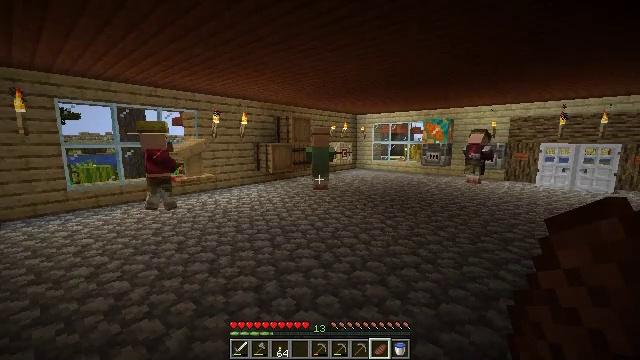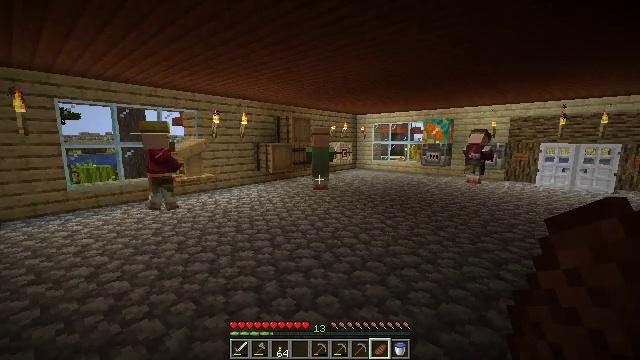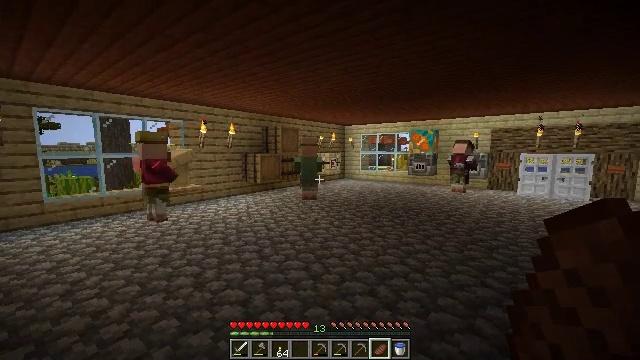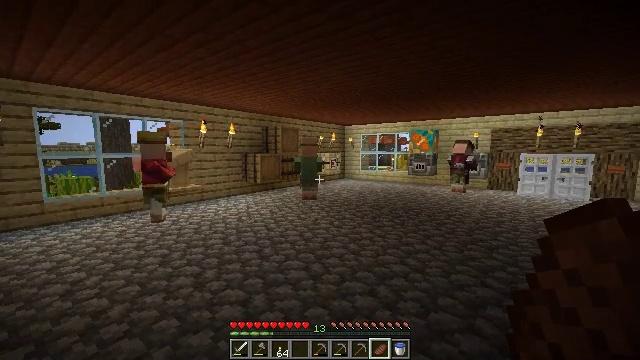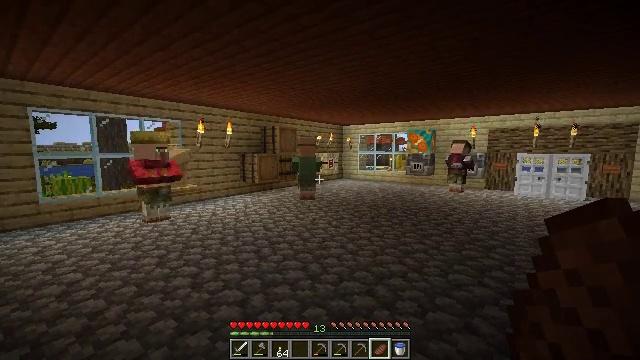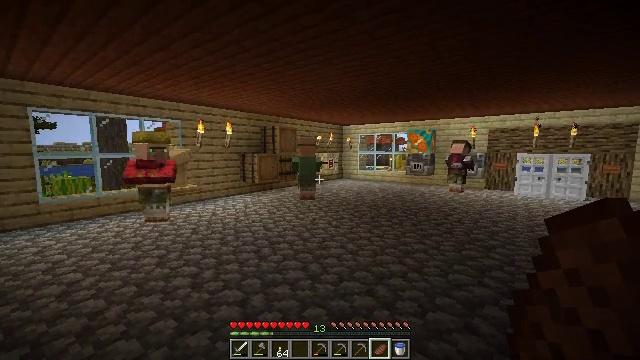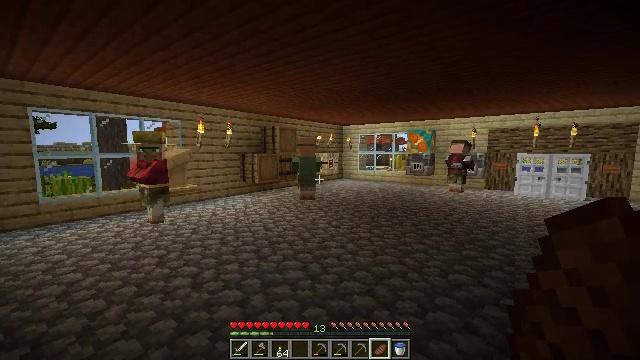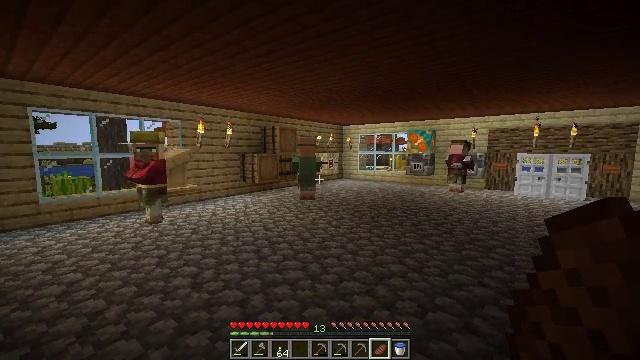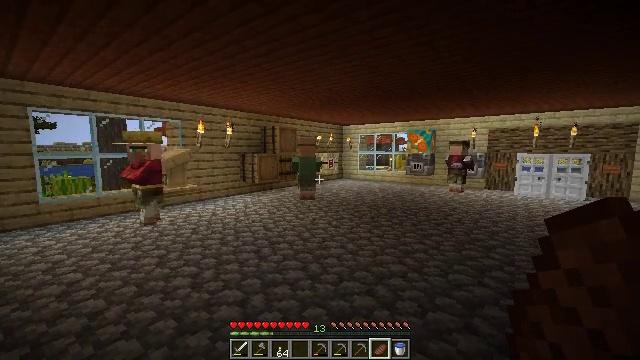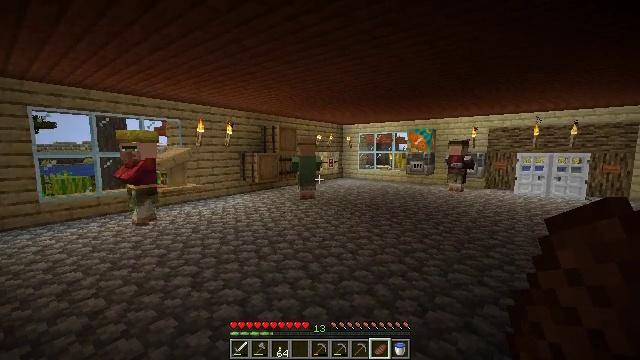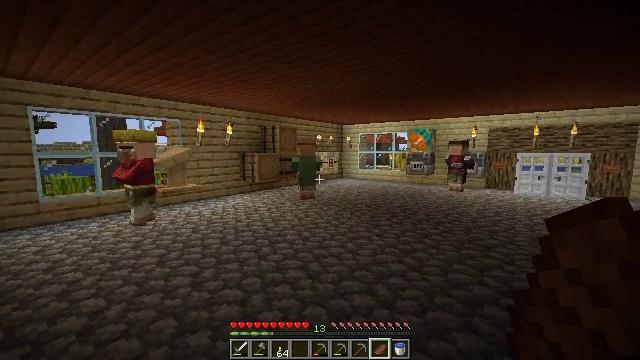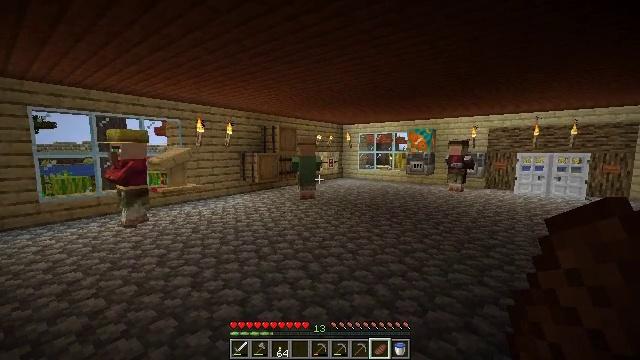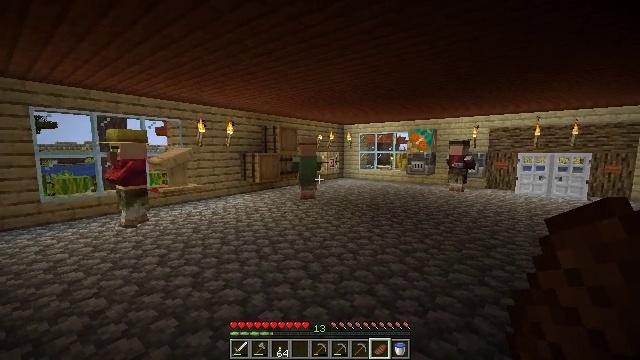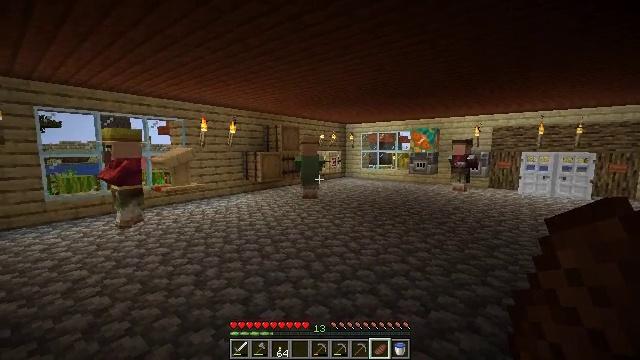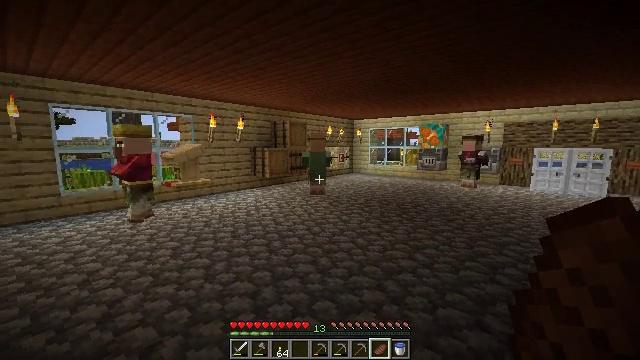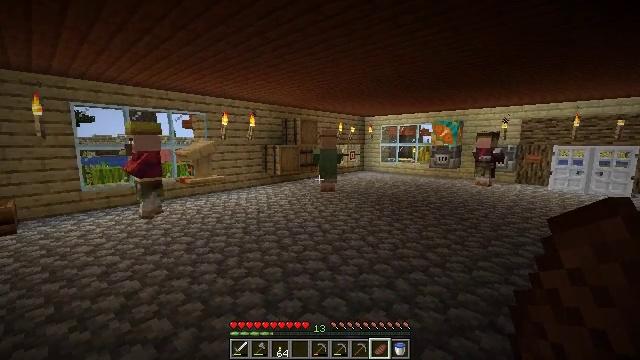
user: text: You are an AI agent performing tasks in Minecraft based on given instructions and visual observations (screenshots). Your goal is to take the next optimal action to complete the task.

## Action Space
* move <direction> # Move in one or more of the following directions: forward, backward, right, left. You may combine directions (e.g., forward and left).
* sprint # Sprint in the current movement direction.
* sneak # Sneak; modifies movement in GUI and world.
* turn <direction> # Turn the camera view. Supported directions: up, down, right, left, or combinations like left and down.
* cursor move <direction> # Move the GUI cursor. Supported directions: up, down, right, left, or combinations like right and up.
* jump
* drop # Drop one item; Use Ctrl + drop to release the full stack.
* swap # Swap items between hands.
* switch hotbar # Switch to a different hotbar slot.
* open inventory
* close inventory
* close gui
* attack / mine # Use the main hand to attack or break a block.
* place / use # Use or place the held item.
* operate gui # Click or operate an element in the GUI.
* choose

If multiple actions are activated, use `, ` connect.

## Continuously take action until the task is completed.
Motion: motion action
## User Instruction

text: Remove the cobblestone slab with a tool.
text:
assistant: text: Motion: no_op
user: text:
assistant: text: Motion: turn right and up
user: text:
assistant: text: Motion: no_op
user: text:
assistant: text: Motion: no_op
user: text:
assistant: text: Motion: no_op
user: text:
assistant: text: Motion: no_op
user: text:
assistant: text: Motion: no_op
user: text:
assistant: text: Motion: no_op
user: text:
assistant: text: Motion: no_op
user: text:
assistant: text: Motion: no_op
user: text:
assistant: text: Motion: no_op
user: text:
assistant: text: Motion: no_op
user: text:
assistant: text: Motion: no_op
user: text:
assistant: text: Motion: turn left
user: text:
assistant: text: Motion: turn left
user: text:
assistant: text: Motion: no_op
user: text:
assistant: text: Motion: no_op
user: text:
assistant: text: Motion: no_op
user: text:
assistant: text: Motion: no_op
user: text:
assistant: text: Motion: no_op
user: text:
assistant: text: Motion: no_op
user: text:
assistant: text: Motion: turn left
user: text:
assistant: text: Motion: turn left
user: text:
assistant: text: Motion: turn left
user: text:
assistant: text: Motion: turn left
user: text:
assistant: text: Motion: turn left
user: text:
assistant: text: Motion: turn left
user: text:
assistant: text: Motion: turn left
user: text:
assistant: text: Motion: turn left
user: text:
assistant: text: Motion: turn left